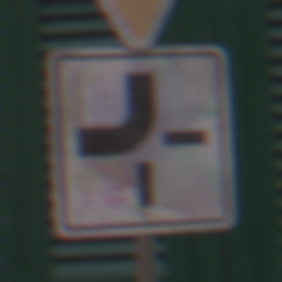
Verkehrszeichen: VerlaufVorfahrtsstrasse2
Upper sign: VorfahrtGewaehren
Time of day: Midday
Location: Outdoor (Urban)
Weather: Overcast
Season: NotSpecified
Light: Natural